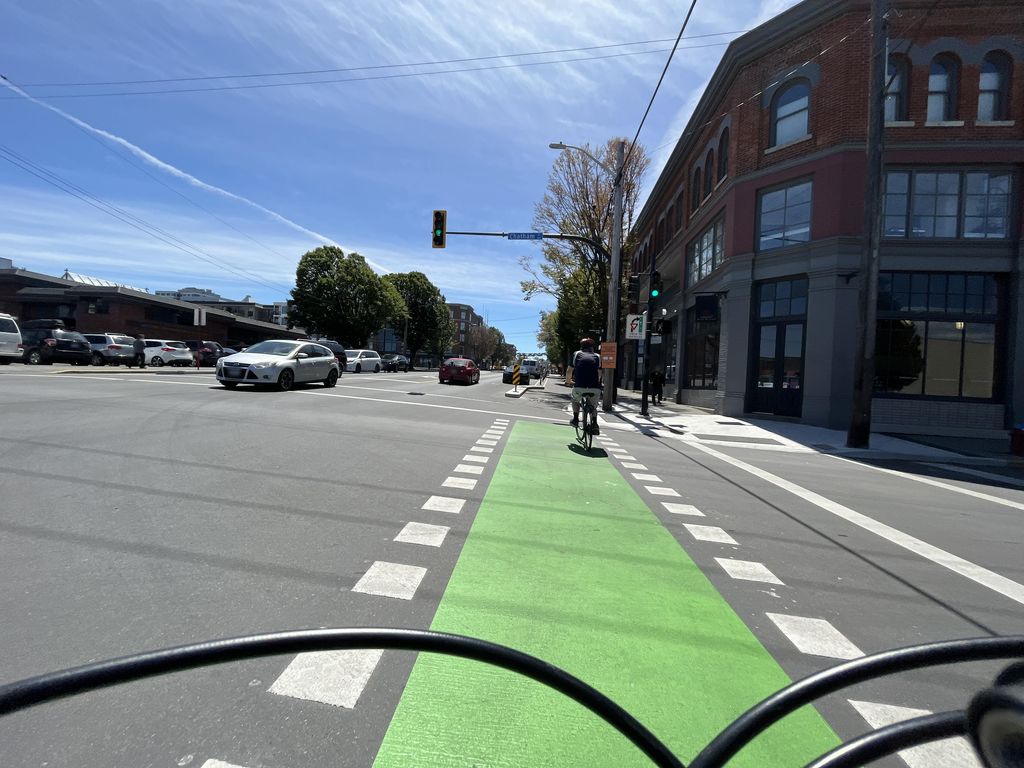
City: victoria